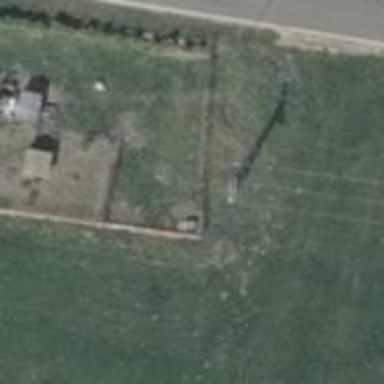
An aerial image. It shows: Power pole.